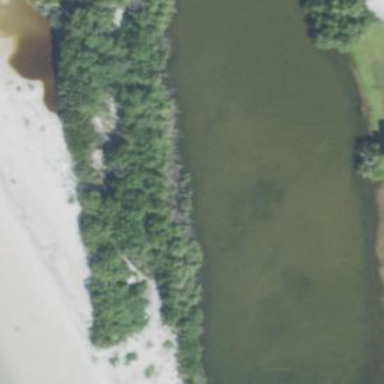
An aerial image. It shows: Wetland area dominated by mangroves.